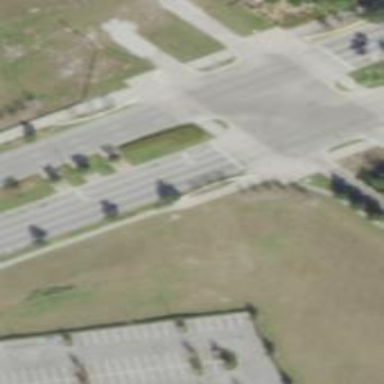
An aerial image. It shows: Marked crossing on cycleway road.